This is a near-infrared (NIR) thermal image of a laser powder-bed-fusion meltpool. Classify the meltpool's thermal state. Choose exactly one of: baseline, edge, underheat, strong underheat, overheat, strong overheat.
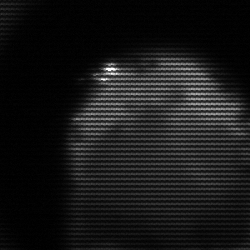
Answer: edge